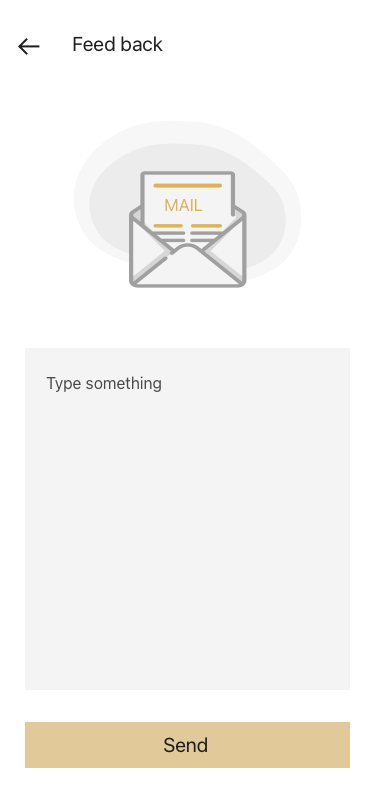
Text in this UI design:
Type something
Send
Feed back
MAIL